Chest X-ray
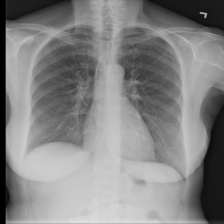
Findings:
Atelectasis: negative
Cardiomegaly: negative
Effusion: negative
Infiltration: positive
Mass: negative
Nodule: negative
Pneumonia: negative
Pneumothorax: negative
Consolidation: negative
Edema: negative
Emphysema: negative
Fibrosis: negative
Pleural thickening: negative
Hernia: negative